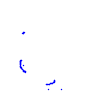
Particle: proton